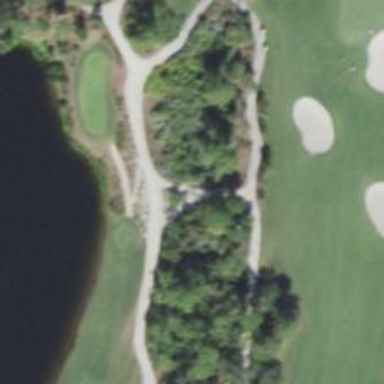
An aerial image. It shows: Path designated for golf carts.